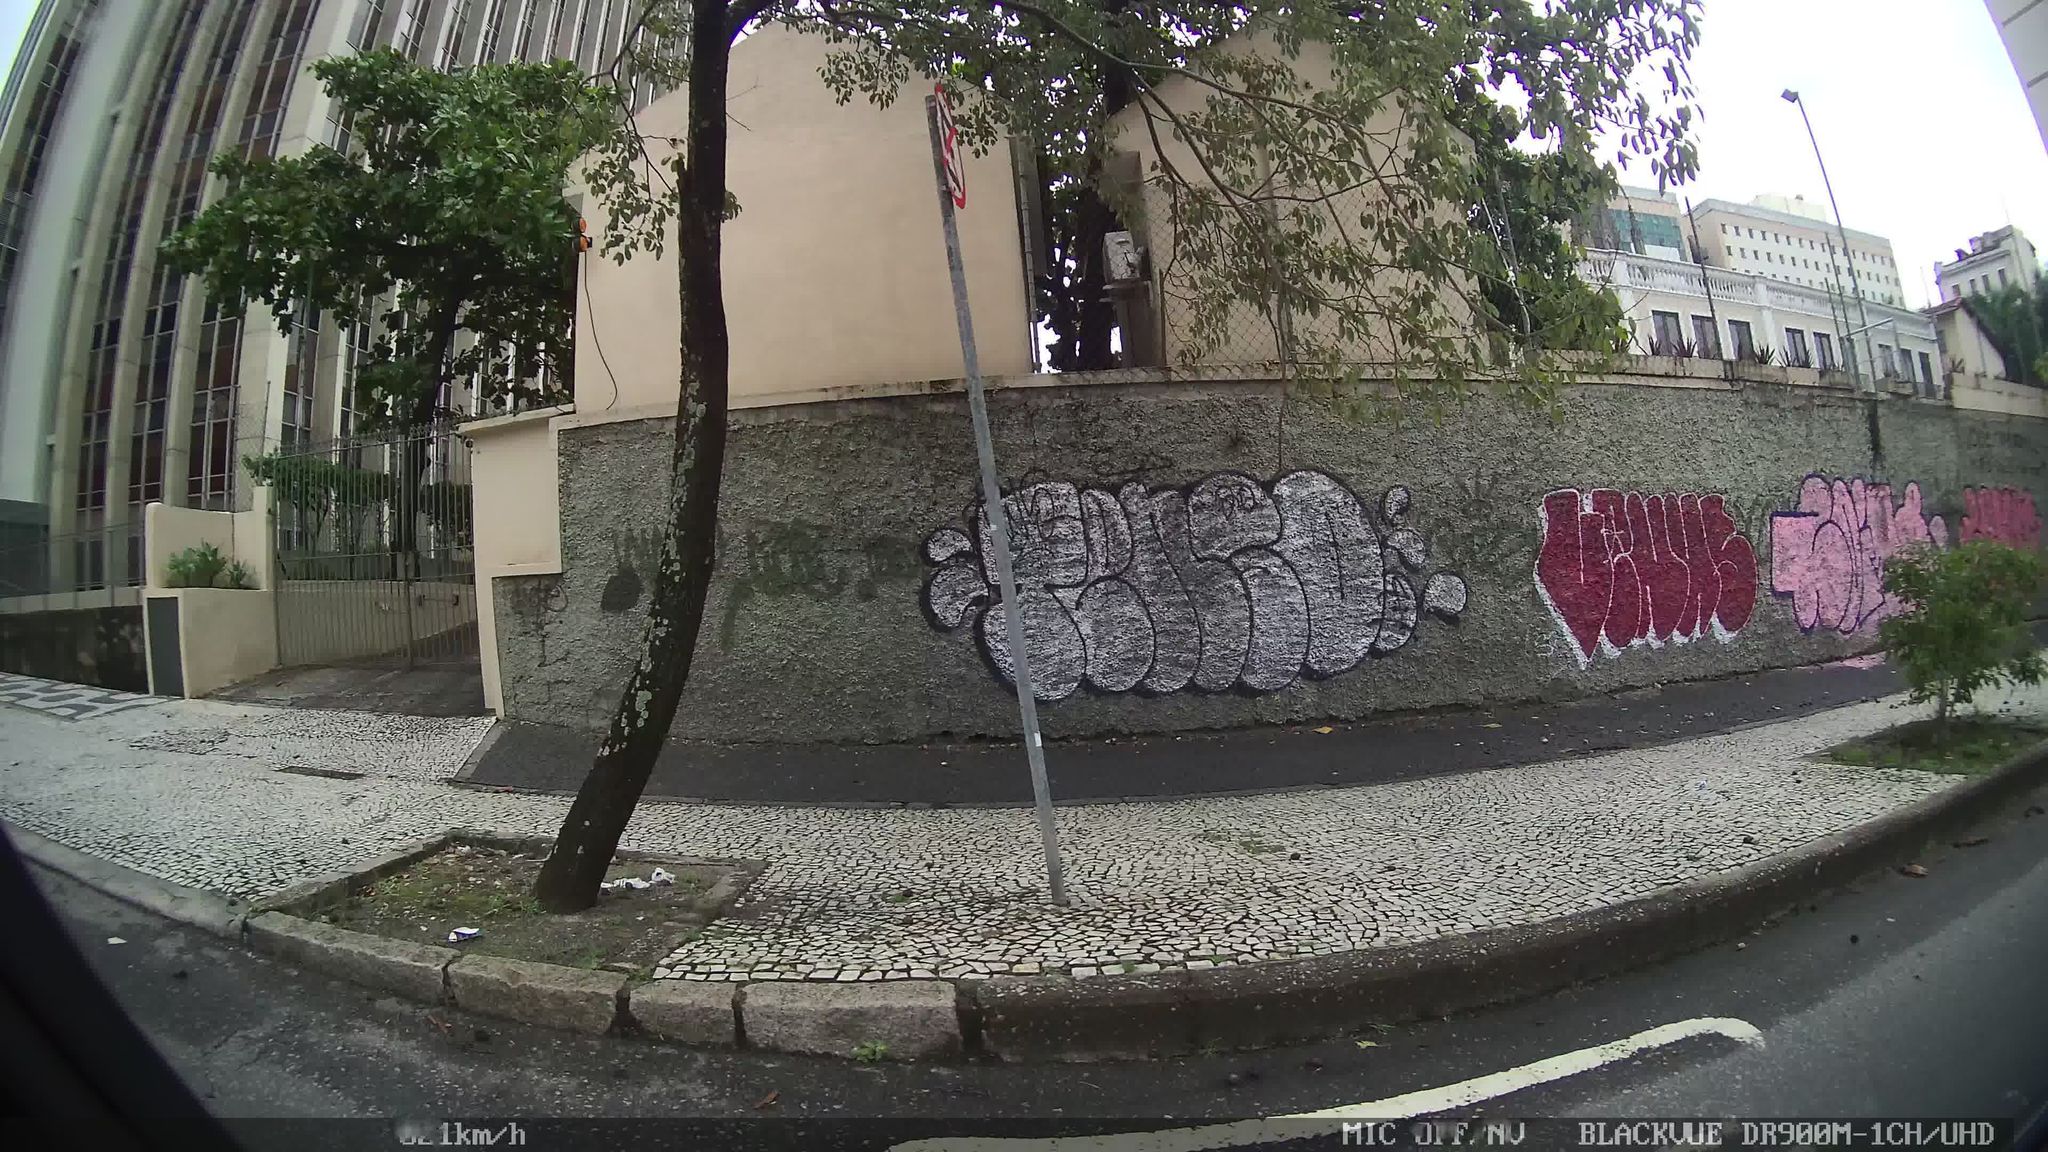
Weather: clear
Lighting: day
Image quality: good
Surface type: driving surface
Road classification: steps, service, footway
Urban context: urban centre
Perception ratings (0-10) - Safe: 4.48, Lively: 4.07, Beautiful: 0.58, Boring: 1.38, Depressing: 1.65, Wealthy: 5.65